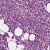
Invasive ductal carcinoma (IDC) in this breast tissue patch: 1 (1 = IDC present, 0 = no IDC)